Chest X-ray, AP view. Patient: 57 years old, sex F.
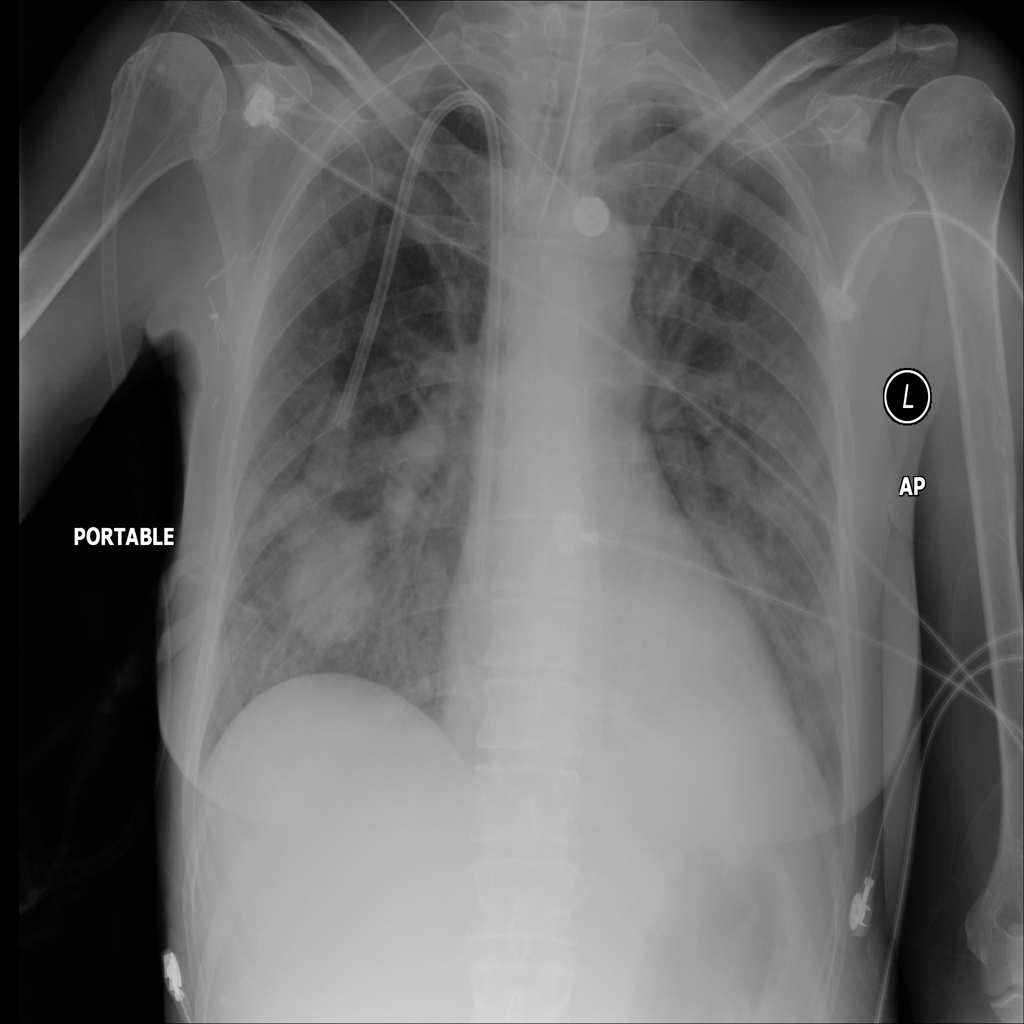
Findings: Nodule